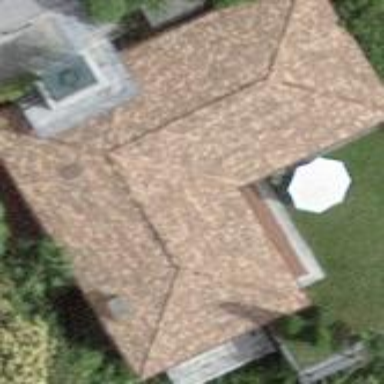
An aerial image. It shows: Detached building with hipped roof shape.